Question: Express 4 is serving a 'style.css' file but not the one that grunt-sass is compiling which is 'public/stylesheets/style.css'. What is stranger is that the 'style.css' file that is being served contains the compressed HTML code that is being generated from the 'app/views/index.jade' file. Any ideas what is happening here?
## My Project Info & Files
---
my 'app/views/index.jade'
'''
doctype html
html
head
link(href="/favicon.ico", rel="shortcut icon", type="image/x-icon")
link(rel="stylesheet", href="/public/stylesheets/style.css")
body
h1 Hello World
script(src='http://localhost:35729/livereload.js')
'''
---
my 'scss/style.scss'
'''
h1 { color : red; }
'''
---
my 'public/stylesheets/style.css' that is generated upon running 'grunt'. so this is proof that my 'scss/style,scss' is being compiled properly
'''
h1{color:red;}
'''
---
my 'server.js'
'''
var express = require('express'),
path = require('path');
var env = process.env.NODE_ENV = process.env.NODE_ENV || 'development';
var app = express();
app.set('views', path.join(__dirname, '/app/views'));
app.set('view engine', 'jade');
app.use(express.static(__dirname + '/public'));
// make sure to coordinate client side and server side routes
app.get('*', function(req, res) {
res.render('index');
});
var port = 3030;
app.listen(port);
console.log('Listening on port ' + port + '...');
'''
---
my 'Gruntfile.js'
'''
module.exports = function(grunt) {
grunt.initConfig({
pkg: grunt.file.readJSON('package.json'),
sass: {
options: {
includePaths: ['public/vendor/foundation/scss']
},
dist: {
options: {
outputStyle: 'compressed'
},
files: {
'public/stylesheets/style.css' : 'scss/style.scss'
}
}
},
watch: {
source: {
files: ['scss/**/*.scss', 'Gruntfile.js'],
tasks: ['sass'],
options: {
livereload: true
}
}
}
});
grunt.loadNpmTasks('grunt-sass');
grunt.loadNpmTasks('grunt-contrib-watch');
grunt.registerTask('default', ['sass','watch']);
}
'''
---
my 'package.json'
{
"name": "my-project",
"private": true,
"scripts": {
"start": "nodemon server.js"
},
"dependencies": {
"jade": "",
"monk": "*",
"less": "^1.7.0",
"express": "^4.1.2"
},
"devDependencies": {
"grunt": "^0.4.4",
"grunt-sass": "^0.12.1",
"grunt-contrib-watch": "^0.6.1",
"node-sass": "^0.8.6"
}
}
---
my project tree
'''
.
+-- app
| +-- views
| +-- index.jade
+-- bower.json
+-- class3s.js
+-- Gruntfile.js
+-- node_modules
| +-- express
| +-- grunt
| +-- grunt-contrib-watch
| +-- grunt-sass
| +-- jade
| +-- mongodb
| +-- monk
| +-- node-sass
| +-- npm-debug.log
+-- old-server.js
+-- package.json
+-- public
| +-- images
| +-- javascripts
| +-- stylesheets
| +-- vendor
+-- README.md
+-- routes
| +-- index.js
| +-- user.js
+-- scss
| +-- _settings.scss
| +-- style.scss
+-- server.js
'''
---
the 'style.css' that chromium shows me in Developer Tools

Here it is in full:
'''
<!DOCTYPE html><html><head><link href="/favicon.ico" rel="shortcut icon" type="image/x-icon"><link rel="stylesheet" href="/public/stylesheets/style.css"></head><body><h1>Hello World</h1><script src="http://localhost:35729/livereload.js"></script></body></html>
'''
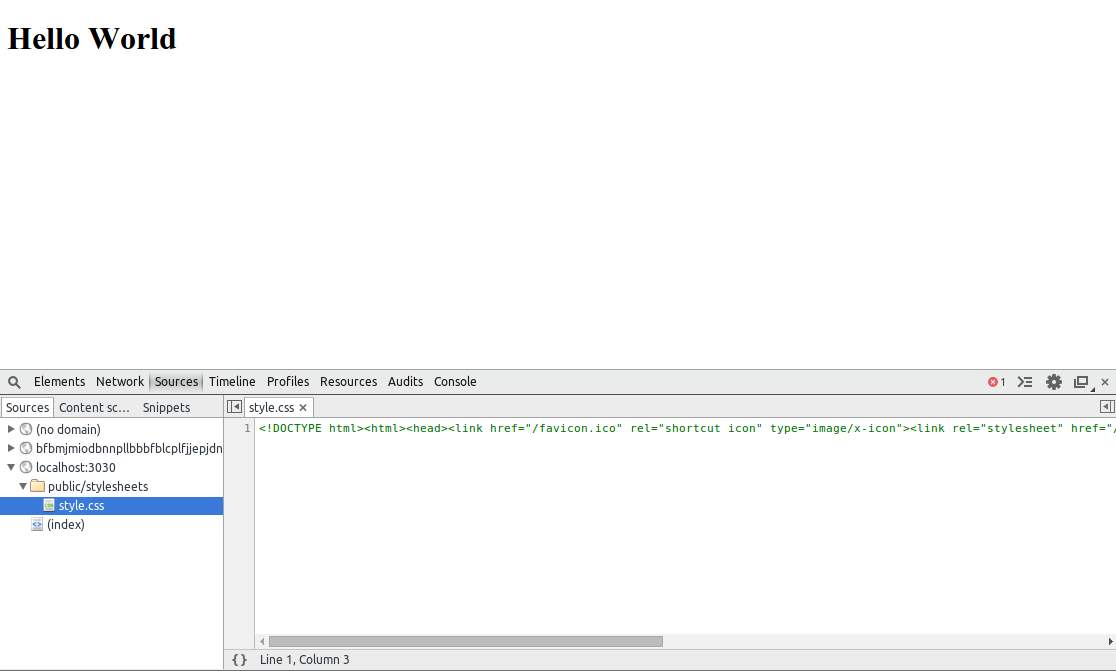
Answer: Try changing:
'link(rel="stylesheet", href="/public/stylesheets/style.css")'
to:
'link(rel="stylesheet", href="/stylesheets/style.css")'
When you do 'express.static(__dirname + '/public')', you're setting '__dirname + '/public'' as the location of the root web path ('/'). So a request for '/stylesheets/style.css' will be looked up on the file system as '__dirname + '/public/stylesheets/style.css''.
Without the above change, the static middleware looks up '__dirname + '/public/public/stylesheets/style.css'' and fails, so it continues on to the next middleware or route, which is how your index.jade is getting rendered for the css.